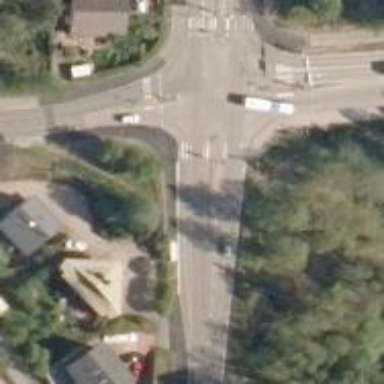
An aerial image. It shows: Crossing road.